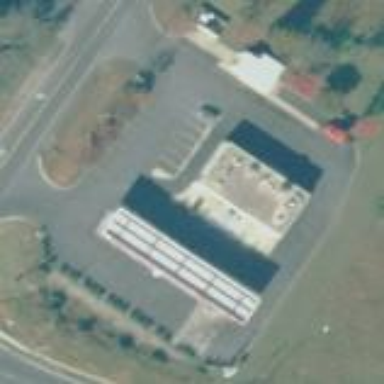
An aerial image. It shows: Fuel station.